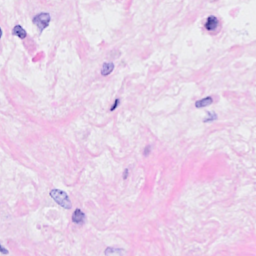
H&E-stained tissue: Breast